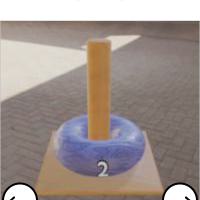
Task: sum
Answer: 2